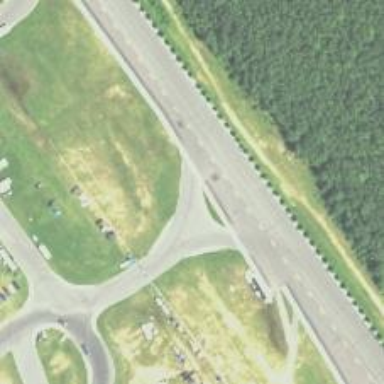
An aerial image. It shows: Motor sport raceway.